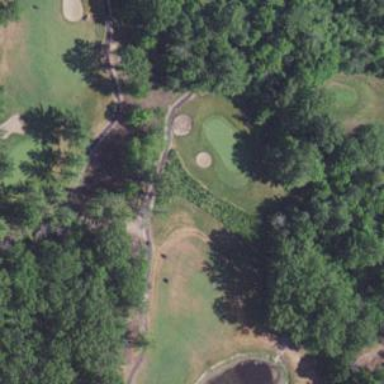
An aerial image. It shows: Picturesque scene of golf course with lateral water hazard.